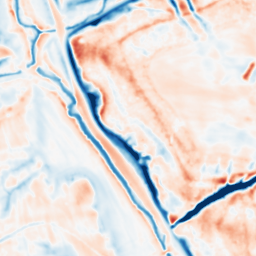
Category: multiscale
Decomposition family: dog_multiscale
Decomposition parameters: sigma_ratio: 1.6
n_scales: 4
base_sigma: 1
Upsampling method: lanczos
Upsampling parameters: scale: 2
Upsampling scale: 2